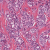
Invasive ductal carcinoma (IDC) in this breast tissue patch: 1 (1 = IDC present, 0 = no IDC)